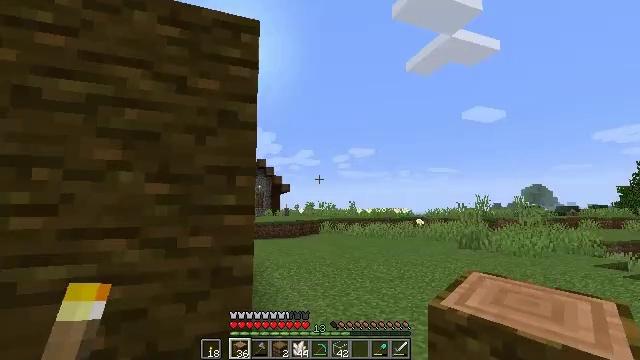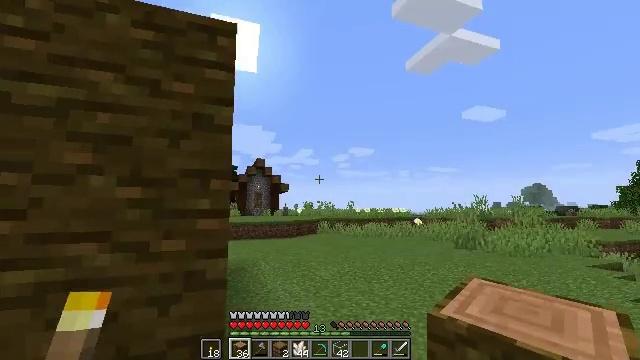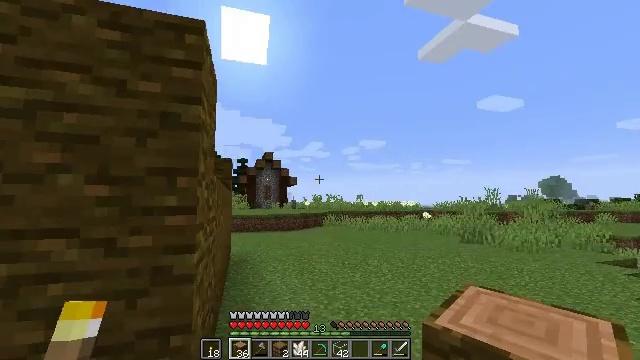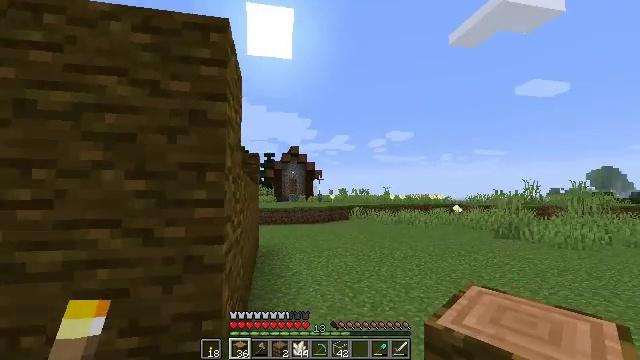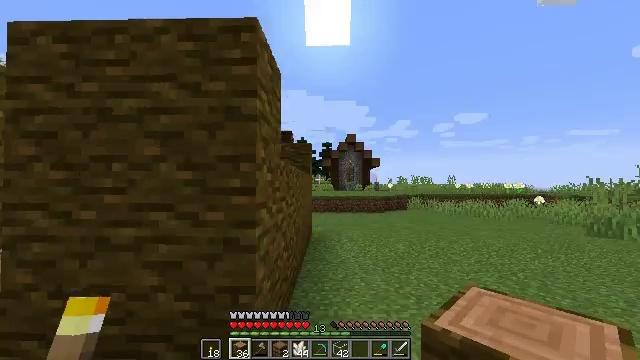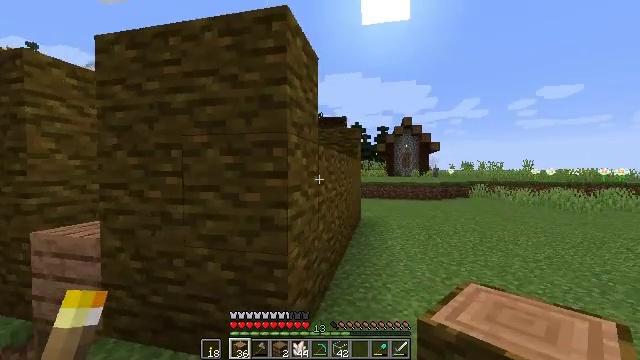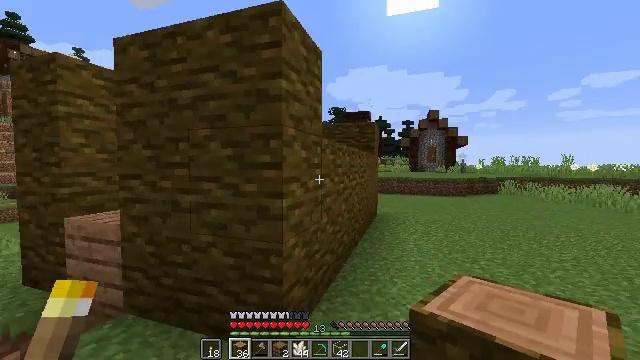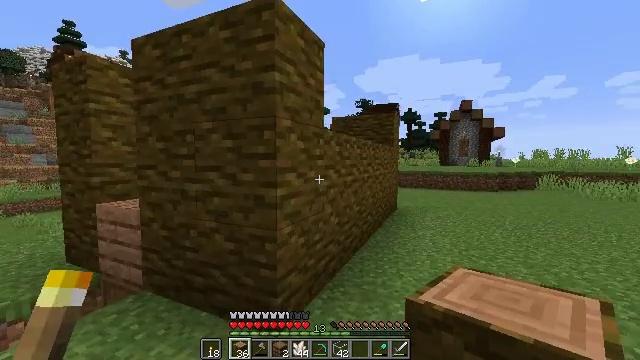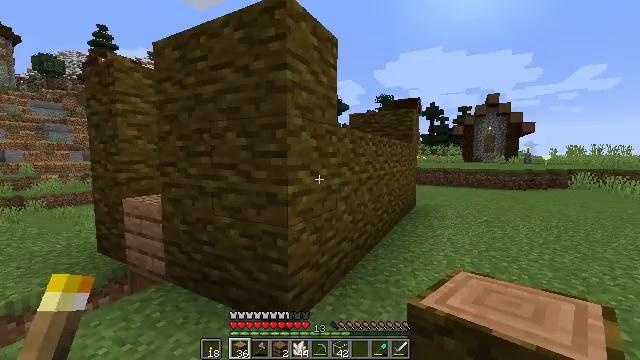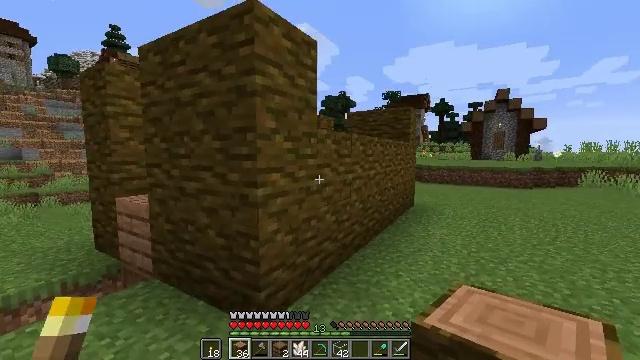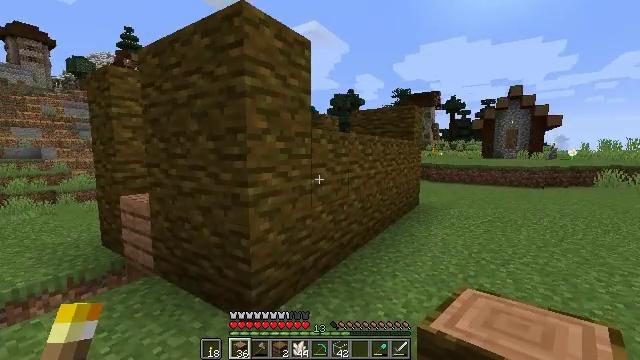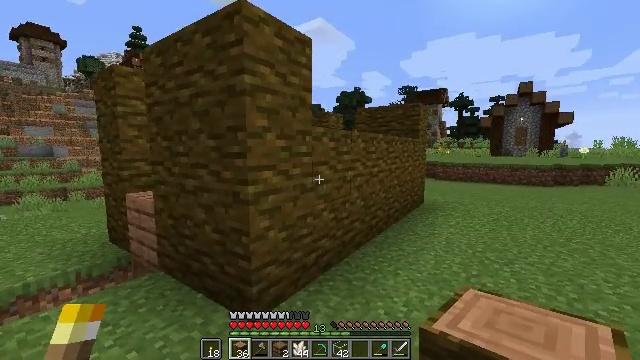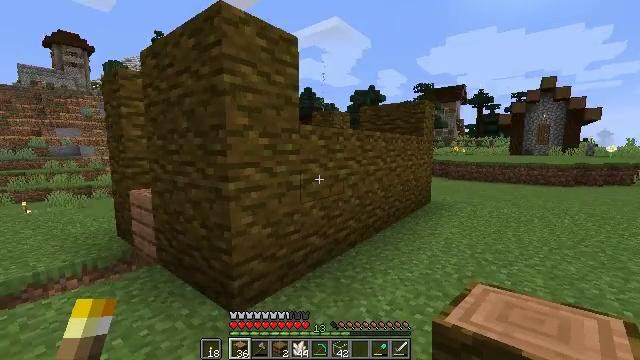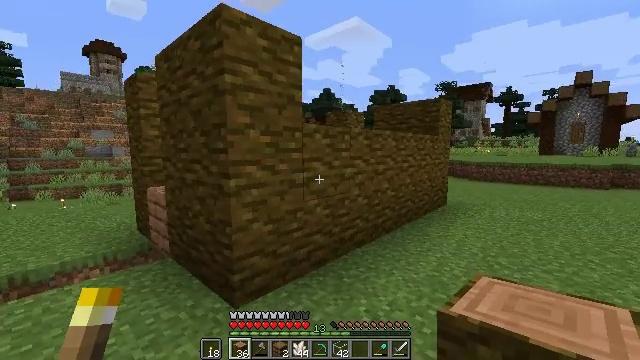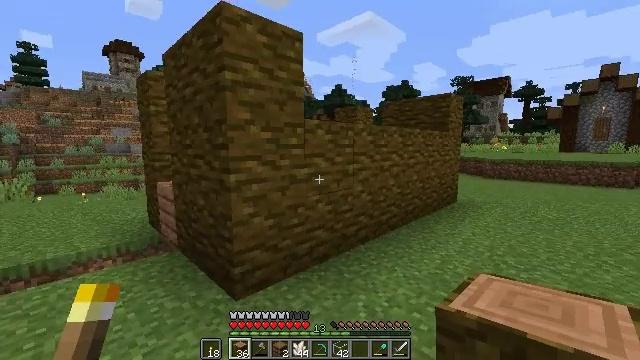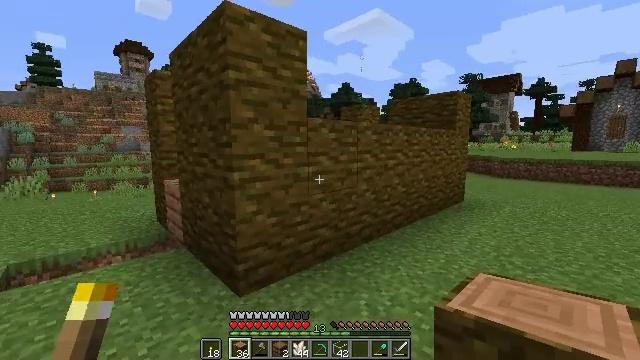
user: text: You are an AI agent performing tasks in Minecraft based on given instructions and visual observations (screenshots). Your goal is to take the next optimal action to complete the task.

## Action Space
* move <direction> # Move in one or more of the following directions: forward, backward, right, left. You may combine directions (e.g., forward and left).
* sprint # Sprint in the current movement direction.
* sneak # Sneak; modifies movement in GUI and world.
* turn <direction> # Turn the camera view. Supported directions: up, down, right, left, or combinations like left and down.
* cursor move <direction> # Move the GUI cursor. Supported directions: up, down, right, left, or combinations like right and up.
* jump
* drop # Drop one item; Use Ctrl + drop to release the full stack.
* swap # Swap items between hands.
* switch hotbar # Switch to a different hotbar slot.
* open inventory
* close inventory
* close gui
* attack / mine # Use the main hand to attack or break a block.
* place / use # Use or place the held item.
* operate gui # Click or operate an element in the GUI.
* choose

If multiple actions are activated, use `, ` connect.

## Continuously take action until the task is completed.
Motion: motion action
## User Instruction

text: Break the jungle planks to recycle them.
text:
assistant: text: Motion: move right
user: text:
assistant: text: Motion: move right, turn left and down
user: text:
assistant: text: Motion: move right, turn left and down
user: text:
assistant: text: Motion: move right, turn left and down
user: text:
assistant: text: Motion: move right, turn left and down
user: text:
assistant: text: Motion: move right, turn left and down
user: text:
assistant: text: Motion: move right, turn left and down
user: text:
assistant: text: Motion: move right, turn left
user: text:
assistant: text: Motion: move right, turn left
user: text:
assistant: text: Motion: move right, turn left
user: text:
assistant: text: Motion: move right, turn left
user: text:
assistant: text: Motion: move right, turn left
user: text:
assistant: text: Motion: move right, turn left
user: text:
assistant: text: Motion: turn left
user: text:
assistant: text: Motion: turn left
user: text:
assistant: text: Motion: turn left
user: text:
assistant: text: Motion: turn left and down
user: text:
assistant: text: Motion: turn left
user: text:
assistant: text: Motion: move forward, turn left
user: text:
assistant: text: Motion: move forward, turn left
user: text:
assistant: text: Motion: move forward
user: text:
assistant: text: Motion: move forward, turn right
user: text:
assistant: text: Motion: move forward, turn right and up
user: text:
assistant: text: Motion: move forward, sprint, turn right
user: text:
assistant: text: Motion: move forward, sprint
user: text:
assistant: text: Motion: move forward, sprint, turn right
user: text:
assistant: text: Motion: move forward, sprint, turn right and down
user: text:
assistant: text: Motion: move forward, turn right
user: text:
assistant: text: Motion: move forward, sprint
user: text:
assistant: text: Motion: move forward, sprint